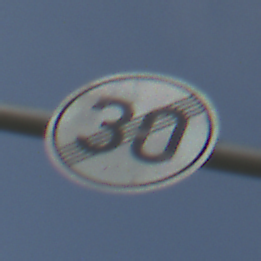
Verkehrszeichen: EndeGeschwindigkeit30
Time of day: MorningAfternoon
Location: Outdoor (Nature)
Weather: PartlyCloudy
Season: NotSpecified
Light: Natural